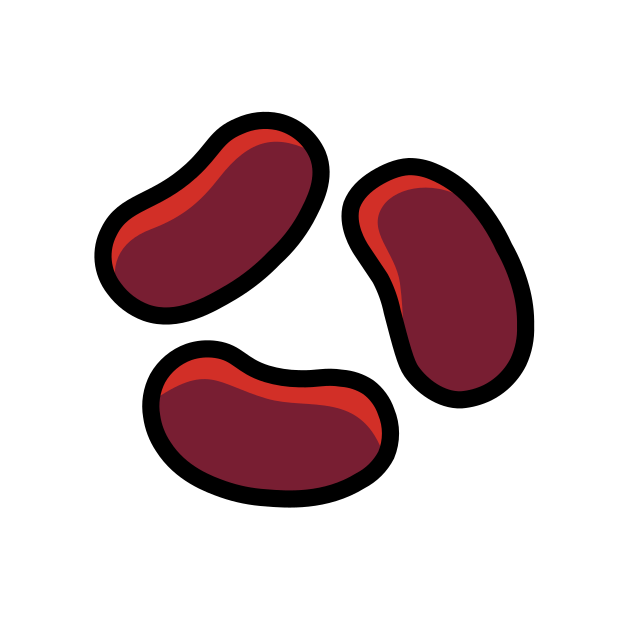
Emoji: 🫘
Name: beans
Unicode: 0x1fad8